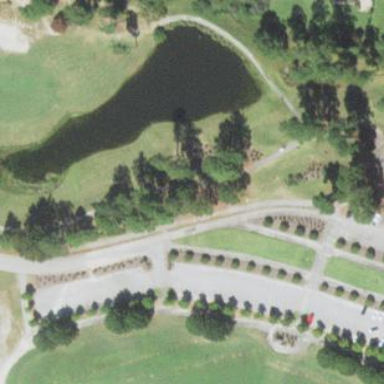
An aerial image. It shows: Water hazard in golf course. The hazard is natural water feature.